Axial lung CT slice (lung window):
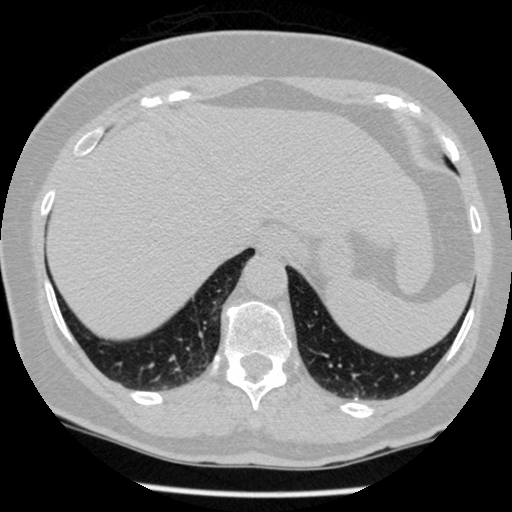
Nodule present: no